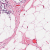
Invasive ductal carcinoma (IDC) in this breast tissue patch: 0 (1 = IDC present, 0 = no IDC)